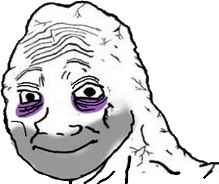
Label: 5_Yes_Honey